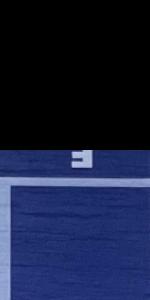
Label: Empty